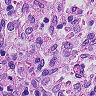
Metastatic tissue present: no